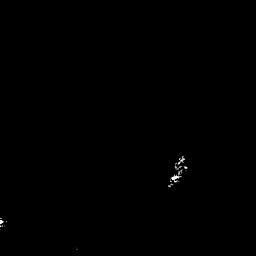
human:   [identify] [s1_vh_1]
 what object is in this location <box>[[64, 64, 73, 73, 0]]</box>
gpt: <ref>1 medium ship at the center</ref>